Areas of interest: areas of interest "Liu Laogen Cultural Square"
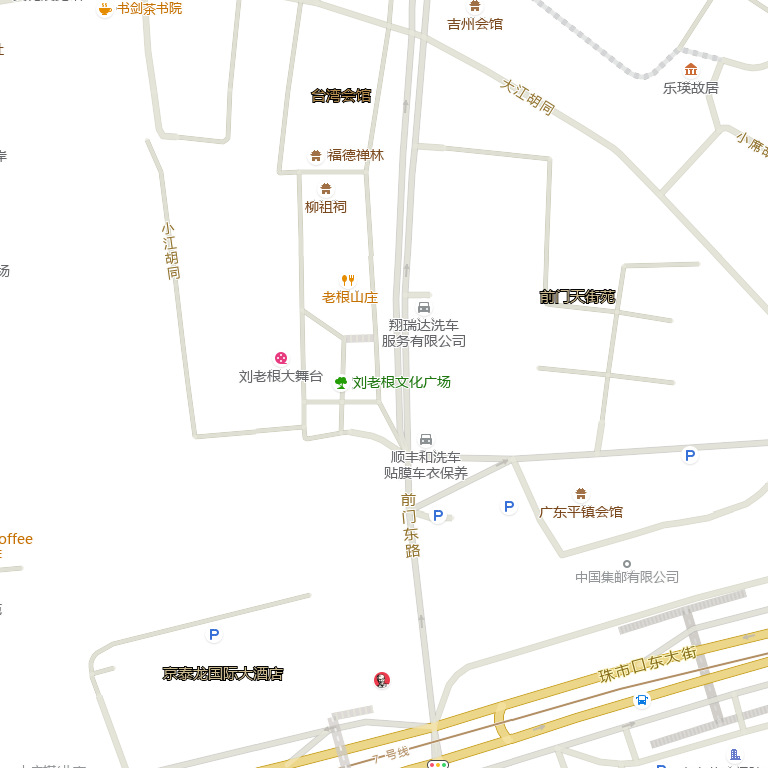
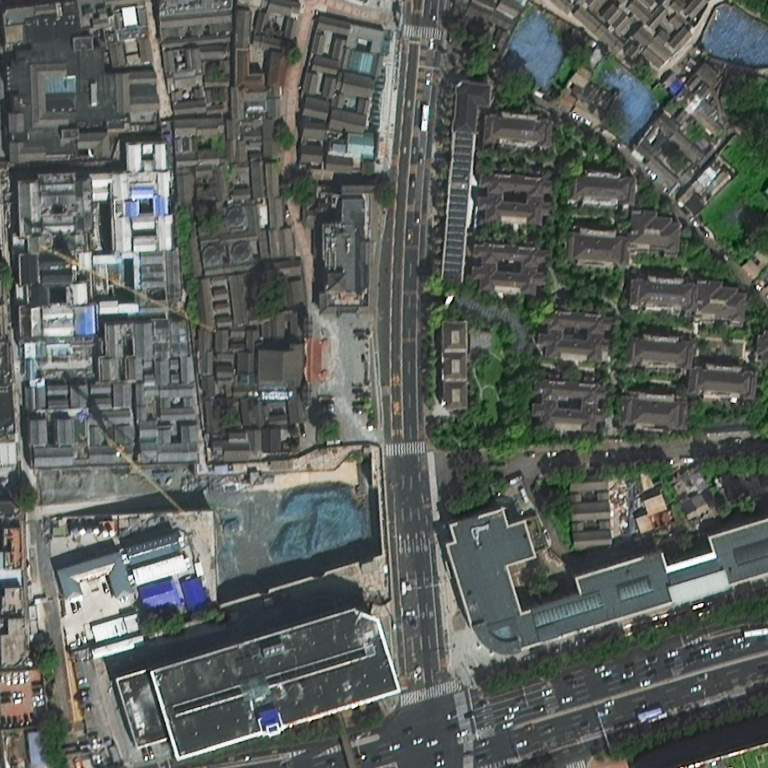